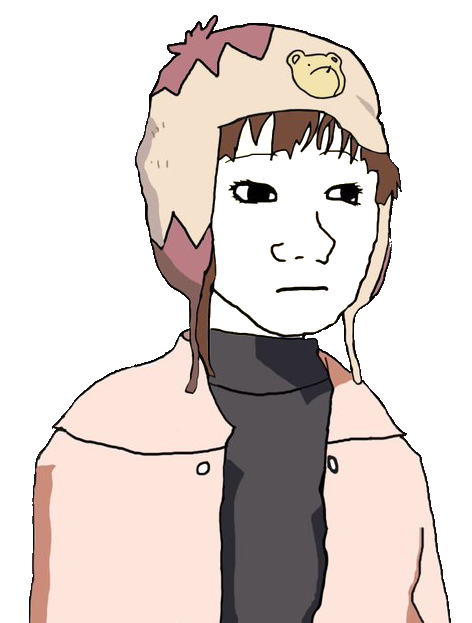
Label: 5_Trad_Wife